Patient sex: M
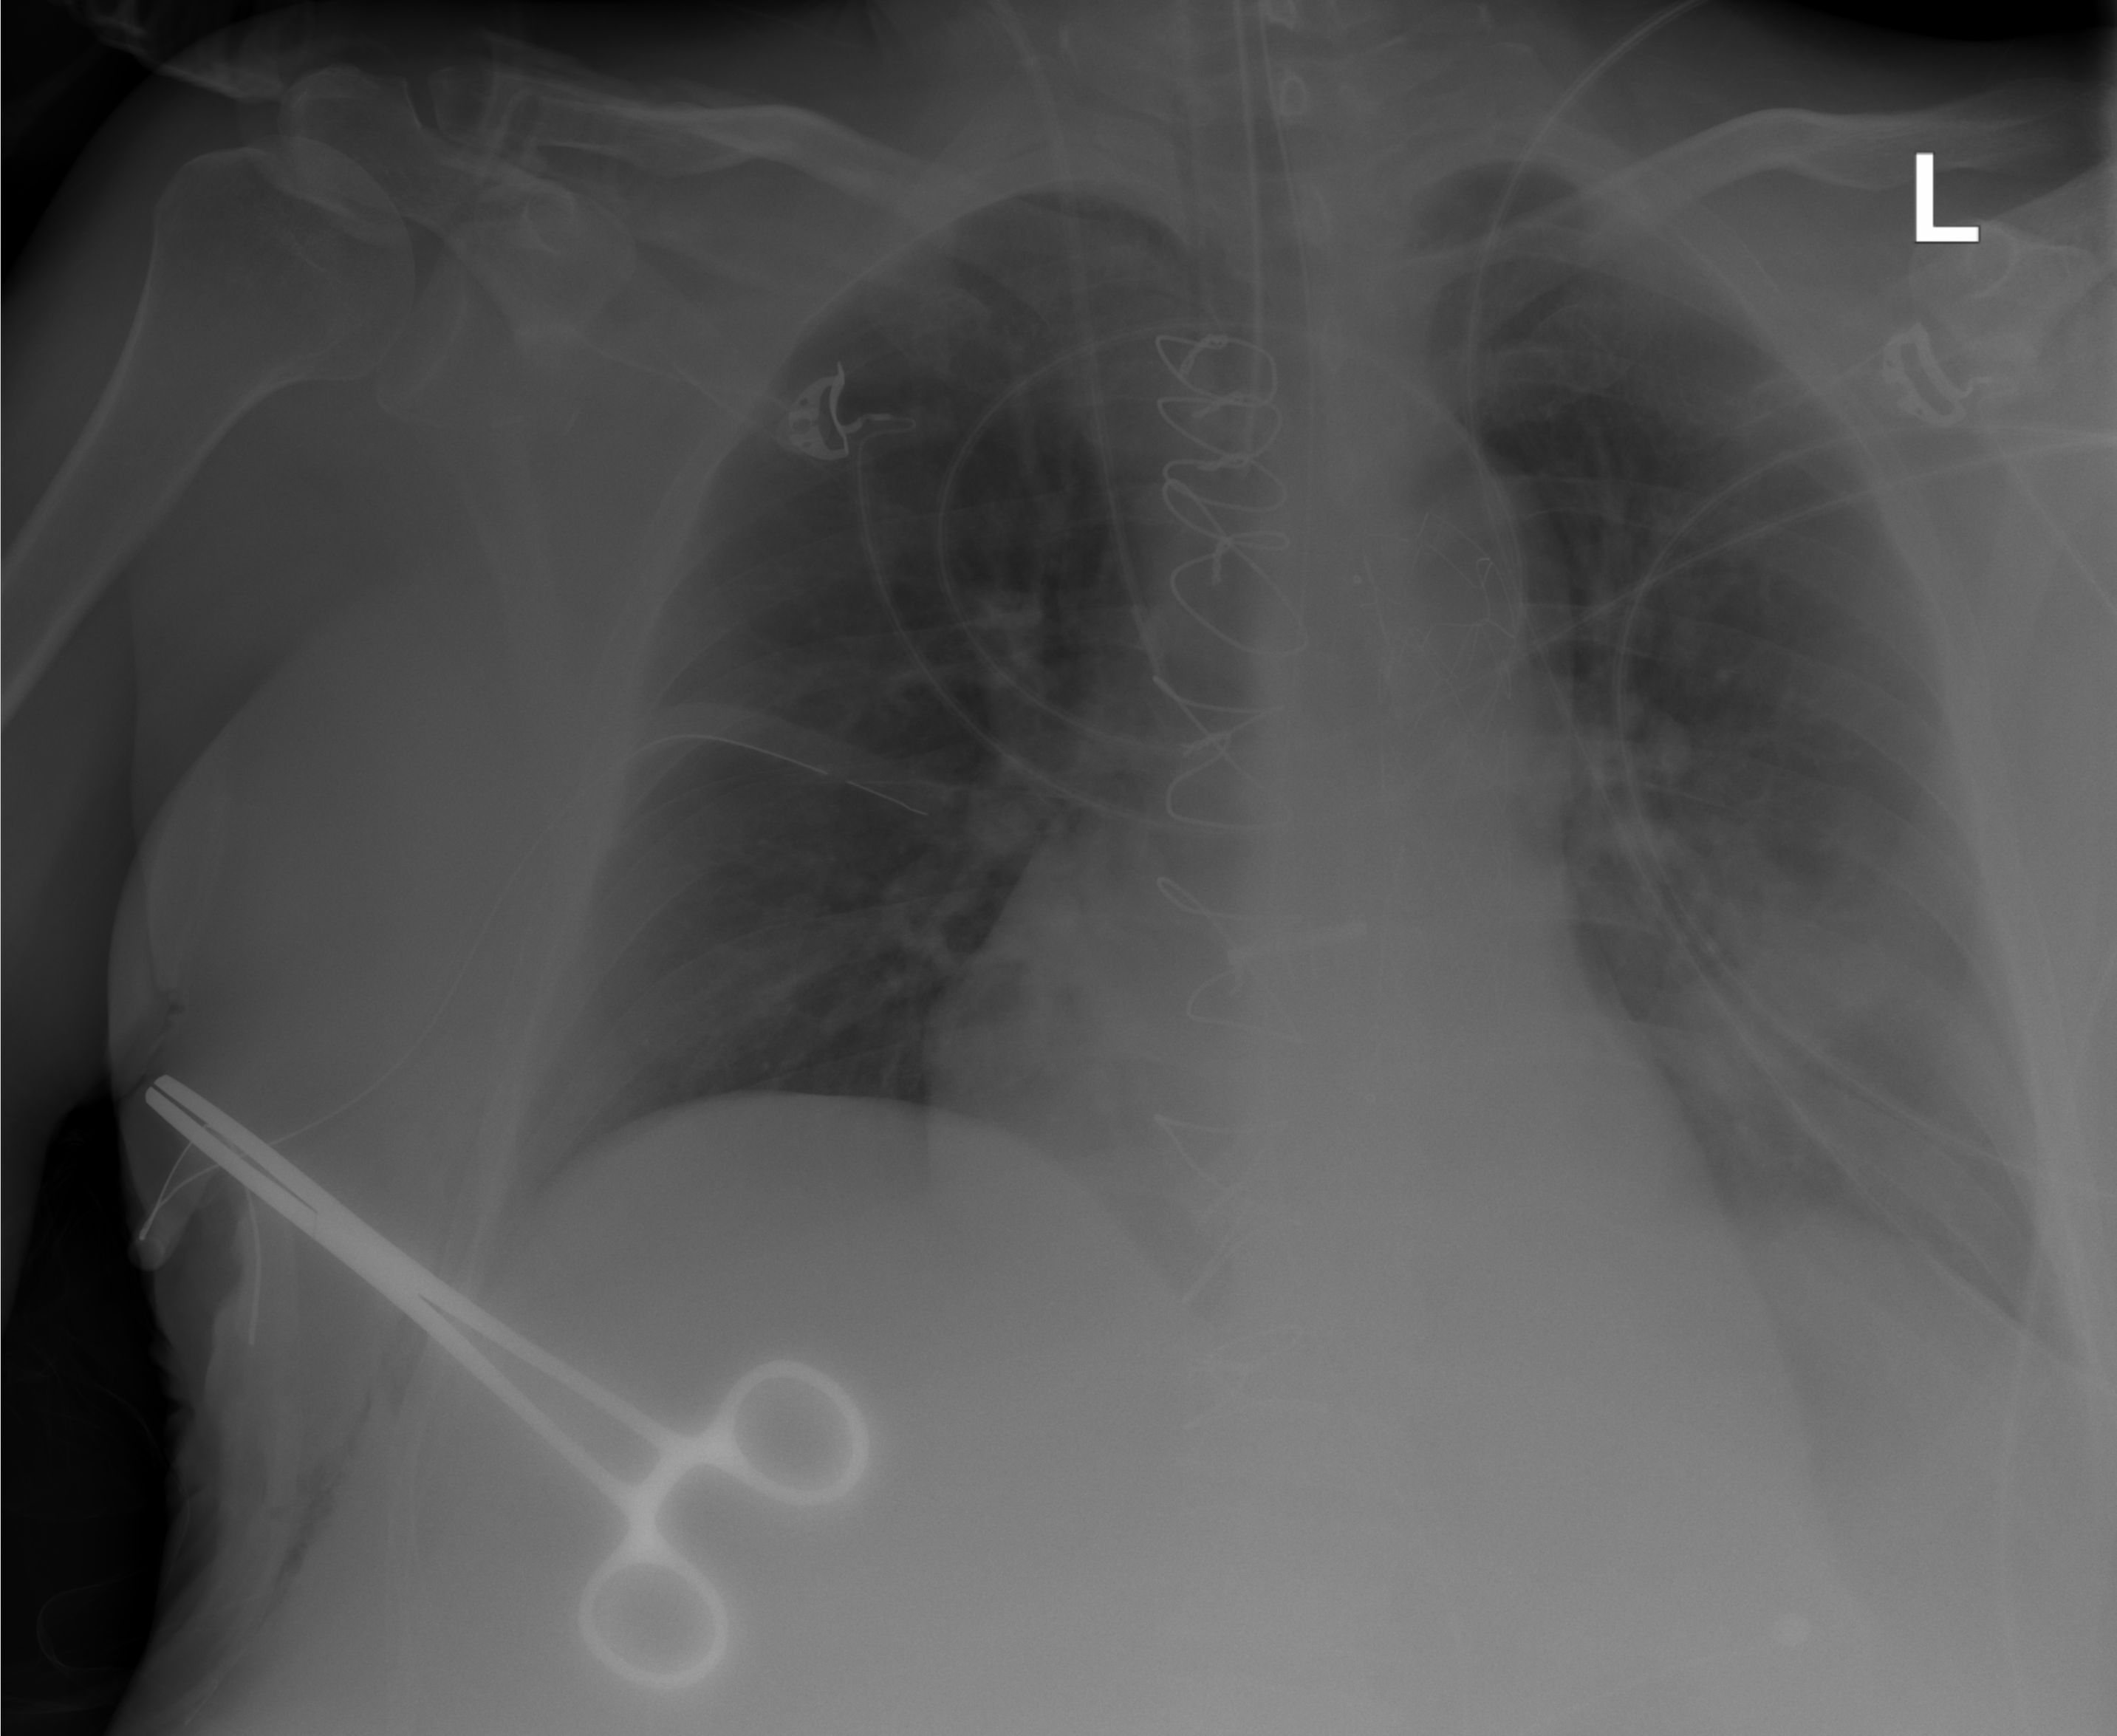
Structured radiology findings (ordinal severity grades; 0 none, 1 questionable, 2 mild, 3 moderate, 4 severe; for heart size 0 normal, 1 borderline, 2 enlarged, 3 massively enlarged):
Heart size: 0
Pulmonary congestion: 2
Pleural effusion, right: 0
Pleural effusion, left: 2
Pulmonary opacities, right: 0
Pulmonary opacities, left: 0
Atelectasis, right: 2
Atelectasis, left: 2